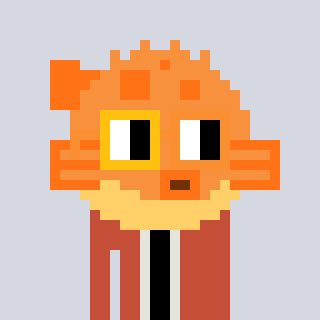
a pixel art character with square yellow and orange glasses, a pufferfish-shaped head and a rust-colored body on a cool background